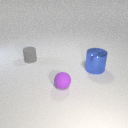
small purple rubber sphere in front of small gray rubber cylinder